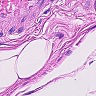
Metastatic tissue present: no